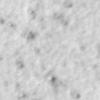
Label: no_change